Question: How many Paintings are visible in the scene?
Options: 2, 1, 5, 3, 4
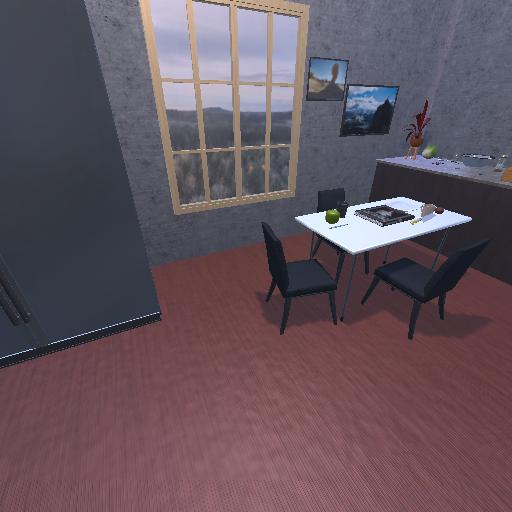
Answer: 2